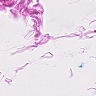
Metastatic tissue present: no